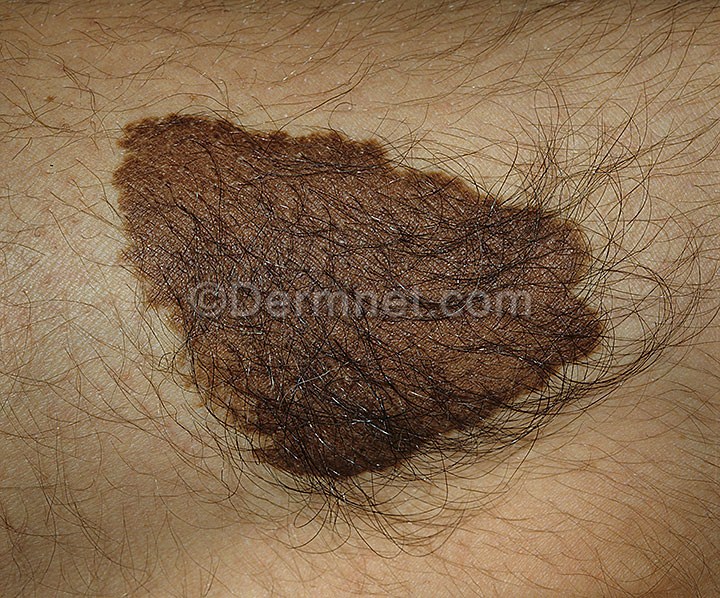
Disease: Melanoma Skin Cancer Nevi and Moles